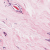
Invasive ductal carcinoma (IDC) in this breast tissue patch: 0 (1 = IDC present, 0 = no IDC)